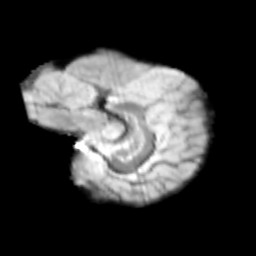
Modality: T2w
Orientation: sagittal
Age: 11
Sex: male
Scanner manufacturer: siemens
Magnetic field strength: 3 T
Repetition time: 3.8 s
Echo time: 0.07 s